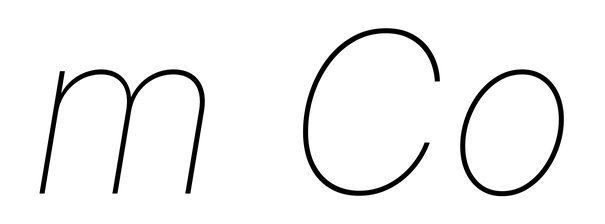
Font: Inter-Italic_Thin_Italic